Question: I have a scrollable listview. I need to highlight the top and bottom border of the row like this .As am a newbie tell me how to do this. Thanks in advance
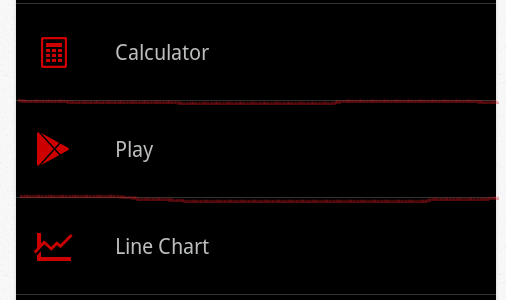
Answer: '''
android:listSelector="@drawable/list_selectorcolor"
'''
In drawable create like this
'''
<shape xmlns:android="http://schemas.android.com/apk/res/android"
android:shape="rectangle" >
<gradient
android:angle="90"
android:endColor="#000000"
android:startColor="#000000"
android:type="linear"/>
<stroke
android:width="1dp"
android:color="#800080"
android:dashWidth="2dp"/>
</shape>
'''